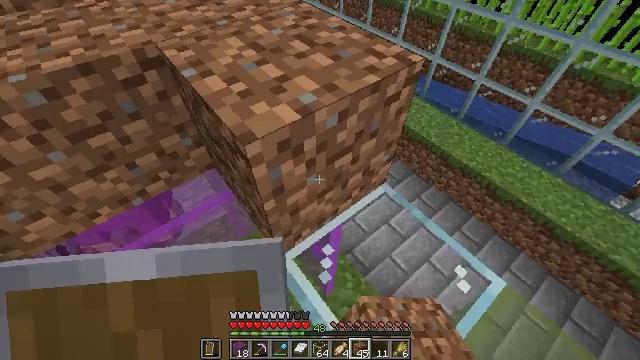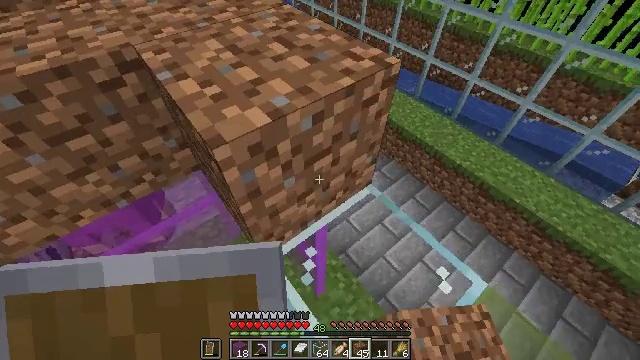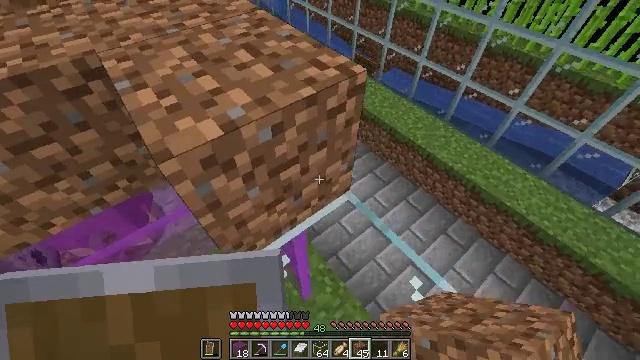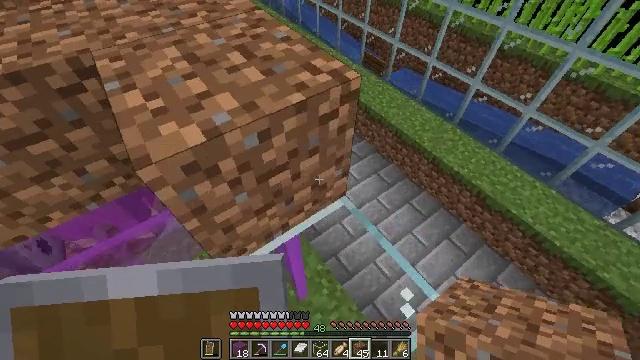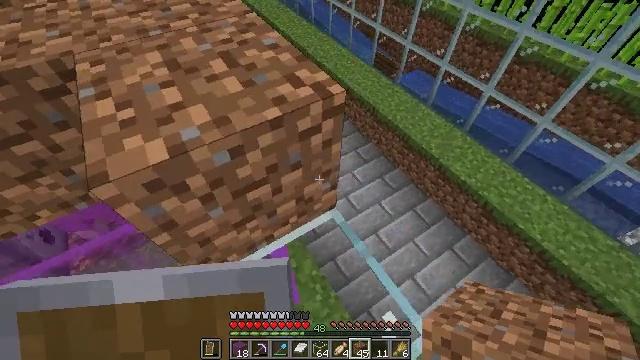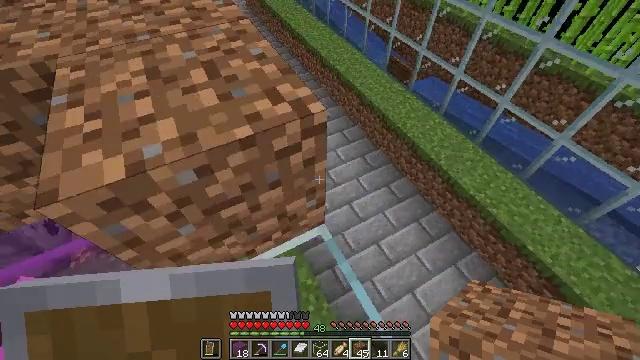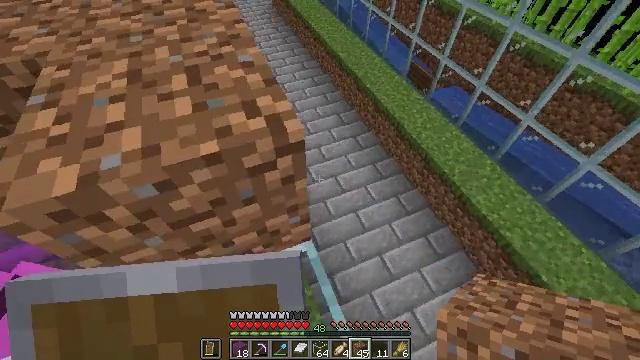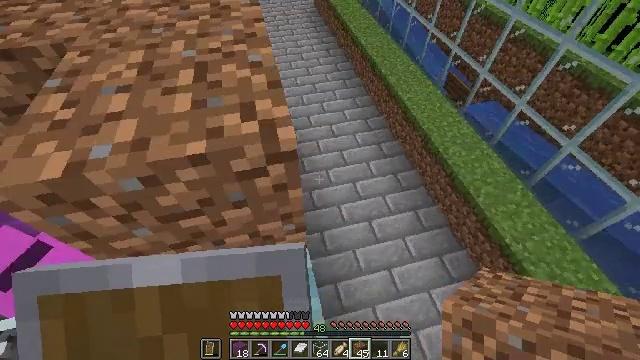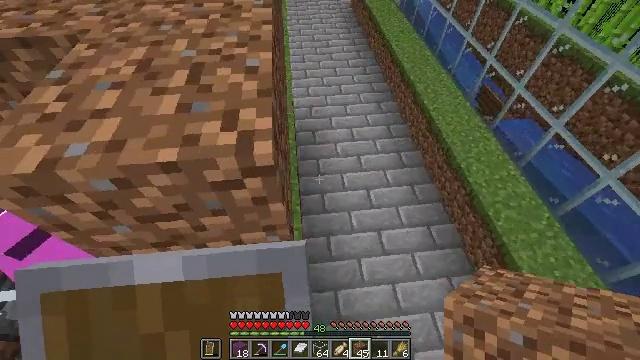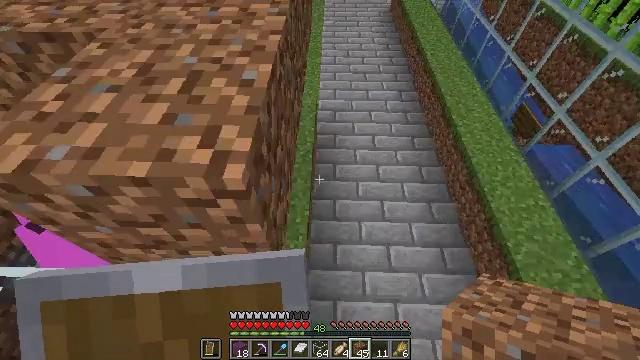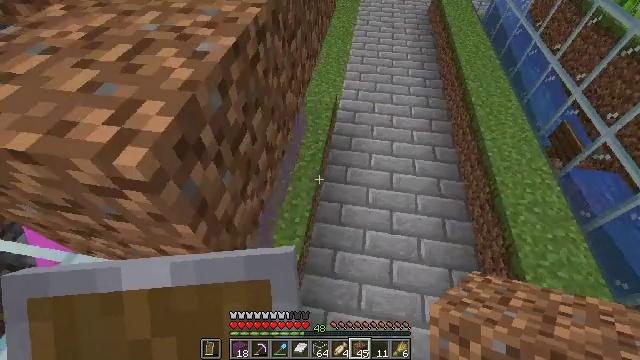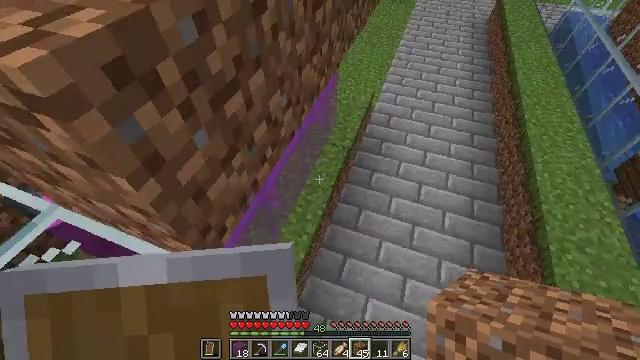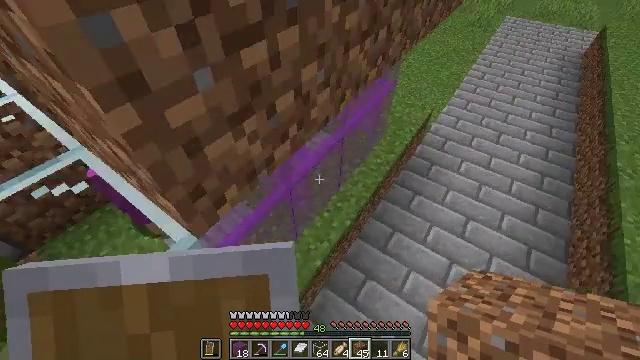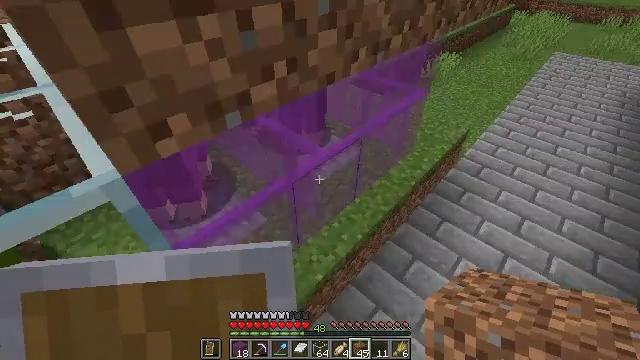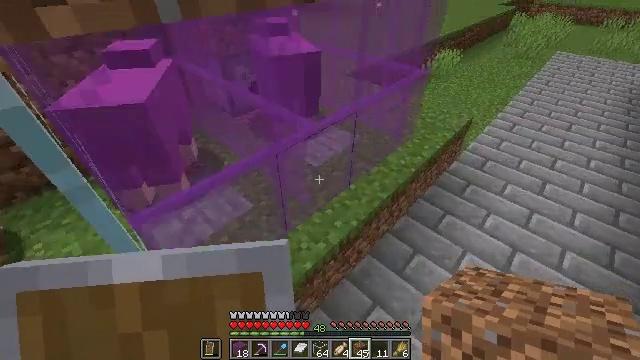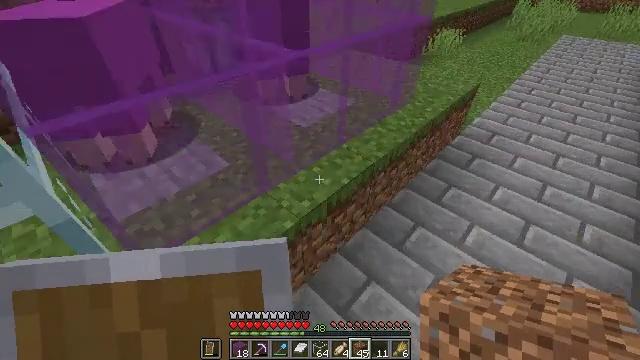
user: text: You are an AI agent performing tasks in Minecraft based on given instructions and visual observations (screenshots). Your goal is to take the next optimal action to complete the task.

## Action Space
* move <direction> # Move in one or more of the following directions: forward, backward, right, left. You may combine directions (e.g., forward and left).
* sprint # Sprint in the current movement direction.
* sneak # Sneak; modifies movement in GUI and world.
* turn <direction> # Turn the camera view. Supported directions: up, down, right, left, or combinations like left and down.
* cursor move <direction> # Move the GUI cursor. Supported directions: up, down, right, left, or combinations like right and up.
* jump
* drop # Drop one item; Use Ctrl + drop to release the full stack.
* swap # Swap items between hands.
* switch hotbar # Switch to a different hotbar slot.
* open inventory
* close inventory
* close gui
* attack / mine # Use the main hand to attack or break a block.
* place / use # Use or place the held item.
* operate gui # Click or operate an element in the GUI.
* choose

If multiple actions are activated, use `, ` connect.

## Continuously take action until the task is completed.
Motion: motion action
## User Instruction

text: Collect pieces of magenta stained glass pane.
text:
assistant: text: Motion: move right
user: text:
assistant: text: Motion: move forward and move right
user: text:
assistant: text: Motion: move forward and move right, turn left
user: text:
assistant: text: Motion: move forward and move right, turn left
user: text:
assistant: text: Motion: move forward and move right, turn left
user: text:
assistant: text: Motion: move forward and move right, turn left
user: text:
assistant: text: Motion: move forward and move right, turn left
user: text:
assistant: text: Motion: move forward and move right, turn left
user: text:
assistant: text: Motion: move forward and move right, turn left
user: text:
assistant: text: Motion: move forward and move right, turn left
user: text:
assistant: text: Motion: move forward and move right, turn left
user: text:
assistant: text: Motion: move forward and move right, turn left and up
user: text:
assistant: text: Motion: turn left and up
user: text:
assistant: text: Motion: turn up
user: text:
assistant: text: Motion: no_op
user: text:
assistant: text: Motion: turn right
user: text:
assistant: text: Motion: turn left
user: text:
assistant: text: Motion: turn left and up
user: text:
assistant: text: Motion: turn left and up
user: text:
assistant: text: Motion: turn left and up
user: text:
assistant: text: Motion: turn left and up
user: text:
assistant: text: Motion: turn left and up
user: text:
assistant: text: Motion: no_op
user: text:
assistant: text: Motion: move forward and move left
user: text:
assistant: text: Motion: move forward and move left
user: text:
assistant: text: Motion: move forward and move left
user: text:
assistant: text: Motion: move forward and move left, turn right
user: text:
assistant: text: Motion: move forward and move left, turn right and down, jump
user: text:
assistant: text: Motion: move forward, turn right, jump
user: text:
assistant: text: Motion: move forward, turn right, jump